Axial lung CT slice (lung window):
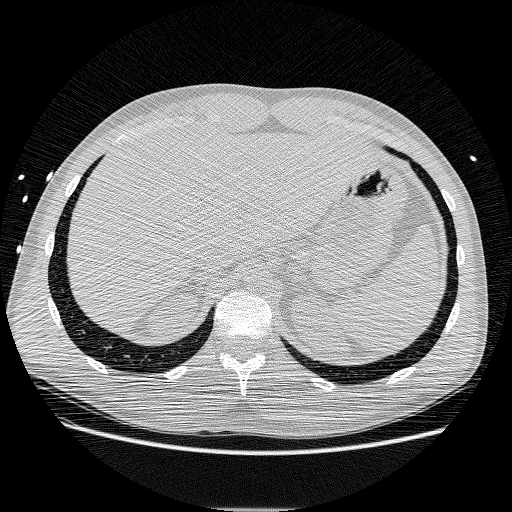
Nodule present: no